Aerial crown-view tile of a tropical tree (Barro Colorado Island, Panama), acquired 20240716:
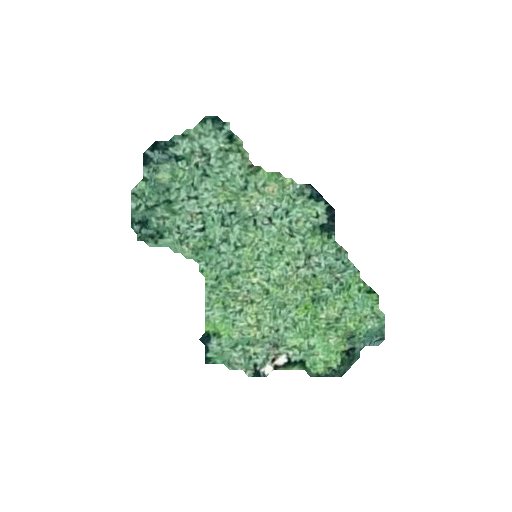
Species: Cecropia insignis
GBIF accepted scientific name: Cecropia insignis
Crown area: 60.352 m²